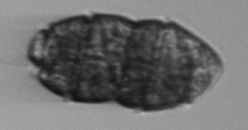
Label: Margalefidinium